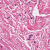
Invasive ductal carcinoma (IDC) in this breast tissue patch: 0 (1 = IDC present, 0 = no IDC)